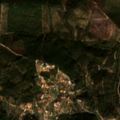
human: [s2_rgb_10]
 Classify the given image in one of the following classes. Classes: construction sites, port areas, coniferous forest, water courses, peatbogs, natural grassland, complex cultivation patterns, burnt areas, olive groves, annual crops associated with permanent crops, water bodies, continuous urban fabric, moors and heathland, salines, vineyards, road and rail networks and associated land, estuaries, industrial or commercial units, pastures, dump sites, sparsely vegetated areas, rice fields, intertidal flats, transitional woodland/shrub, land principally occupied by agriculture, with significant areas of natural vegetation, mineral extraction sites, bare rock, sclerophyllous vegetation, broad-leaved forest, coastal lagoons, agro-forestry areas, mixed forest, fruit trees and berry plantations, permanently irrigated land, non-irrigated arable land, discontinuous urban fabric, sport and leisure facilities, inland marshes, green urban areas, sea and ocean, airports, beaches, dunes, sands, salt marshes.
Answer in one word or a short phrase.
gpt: complex cultivation patterns, coniferous forest, transitional woodland/shrub